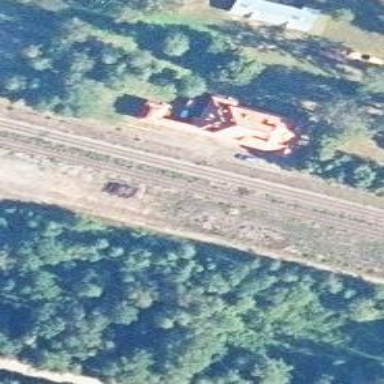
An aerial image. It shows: Railway yard.